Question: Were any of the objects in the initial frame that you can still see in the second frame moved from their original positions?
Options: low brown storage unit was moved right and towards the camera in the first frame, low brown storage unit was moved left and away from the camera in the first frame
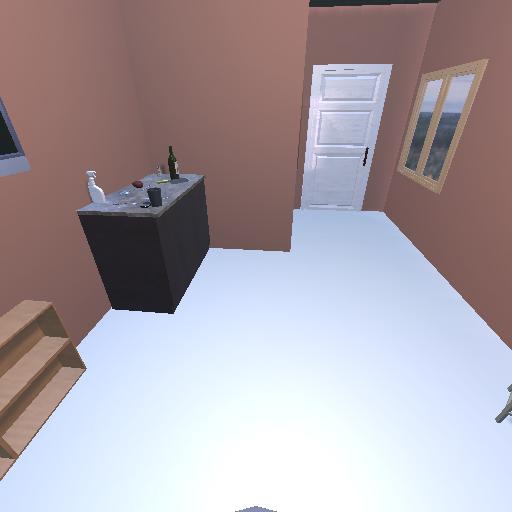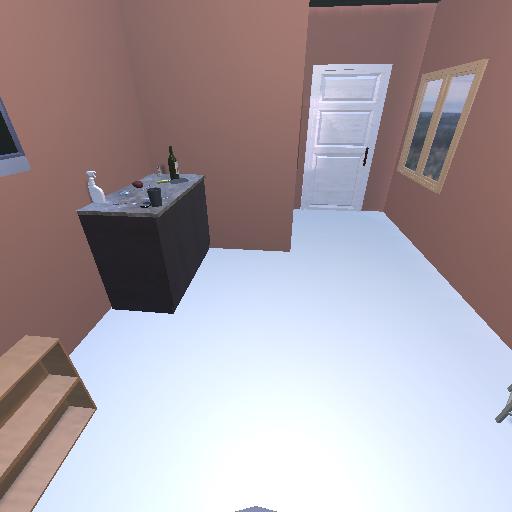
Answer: low brown storage unit was moved right and towards the camera in the first frame